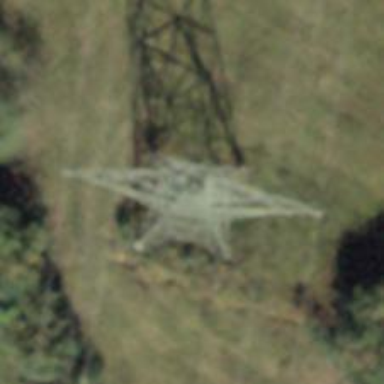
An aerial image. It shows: Towering power structure.